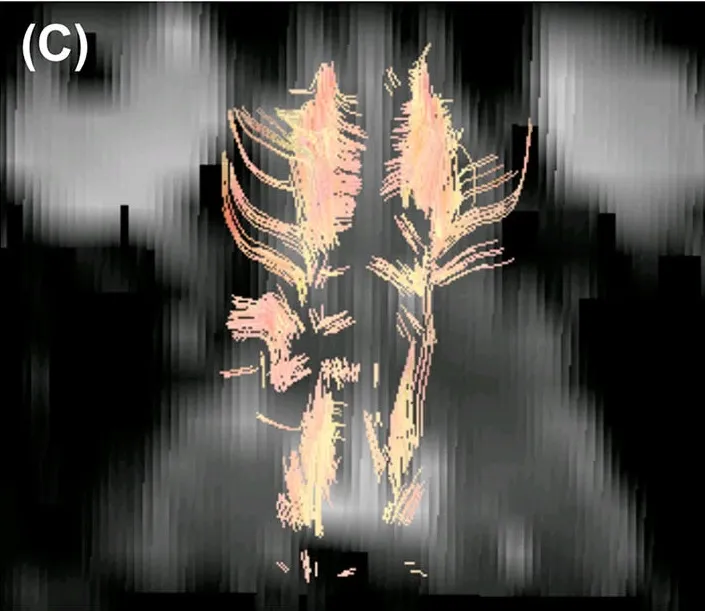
(C) Diffusion tensor imaging (DTI) tractography of the patient's brain. Regions of interest were placed to visualize corpus callosum. There seemed to be no visible commissural fiber across both hemispheres. This finding demonstrated hypoplasia of corpus callosum, although there is a possibility that DTI tractography may not accurately represent the white matter structure.
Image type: radiology (tractography)